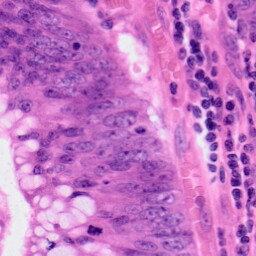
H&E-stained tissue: Colon